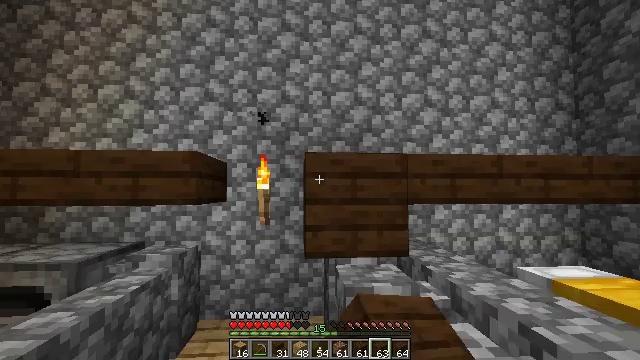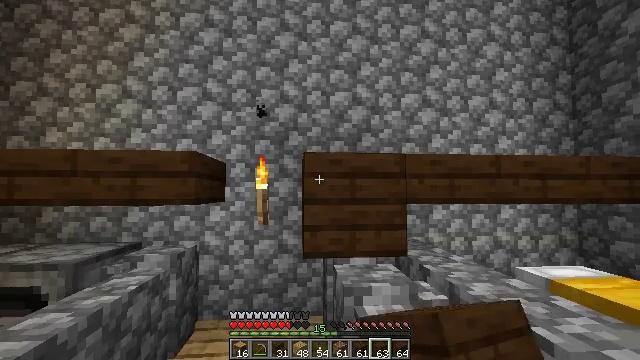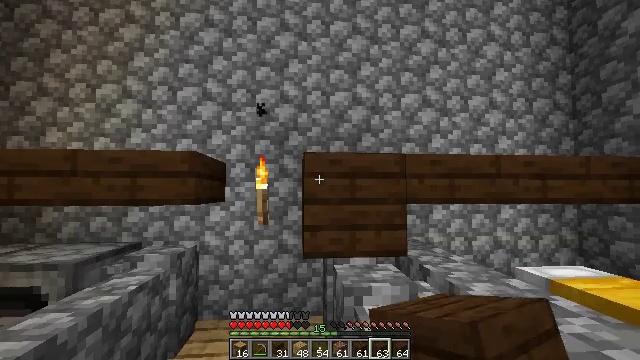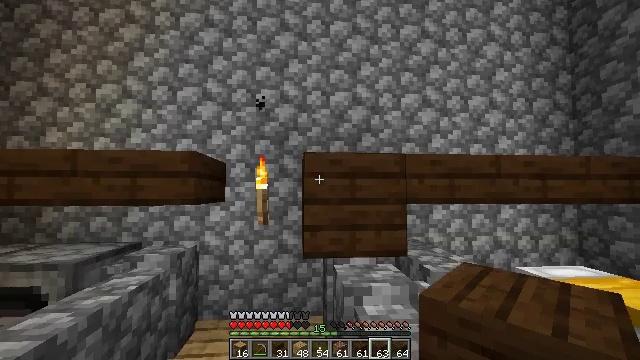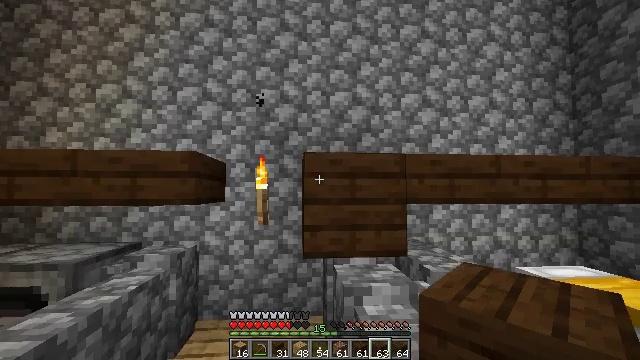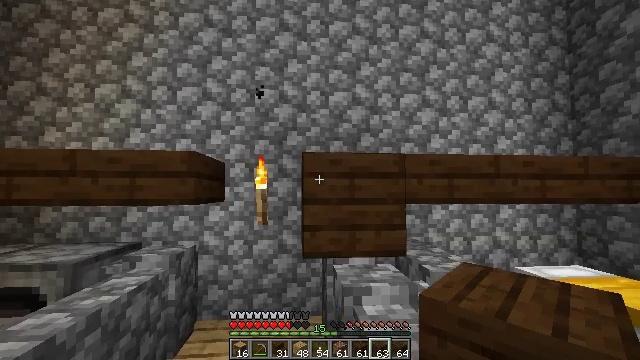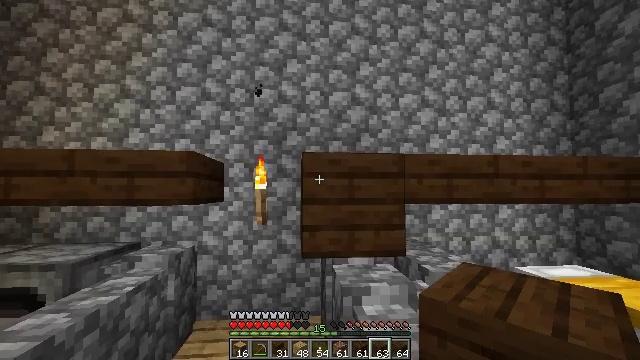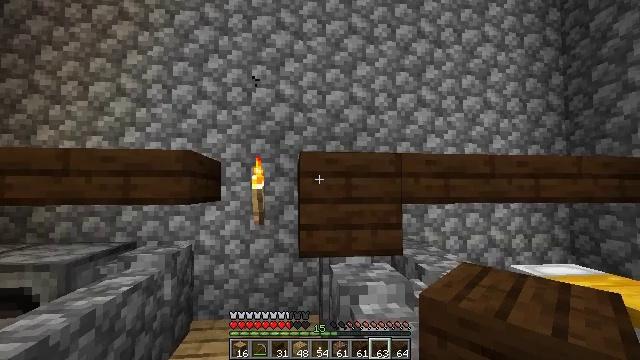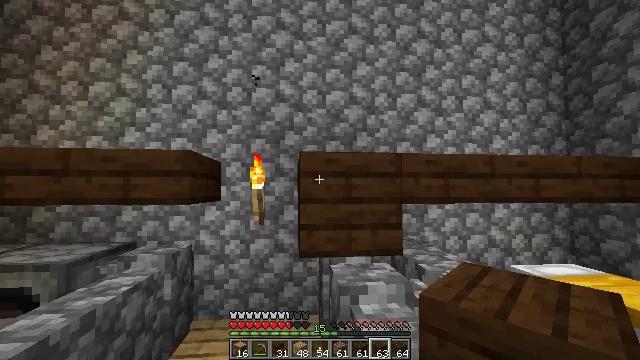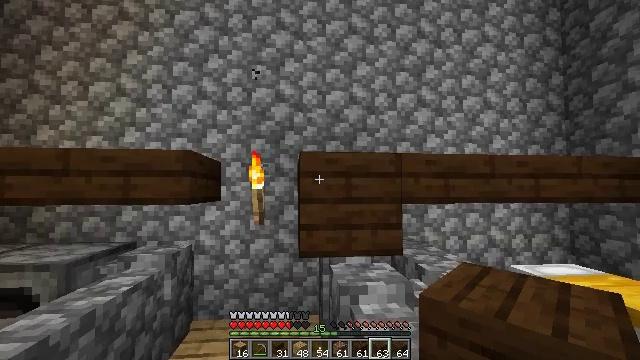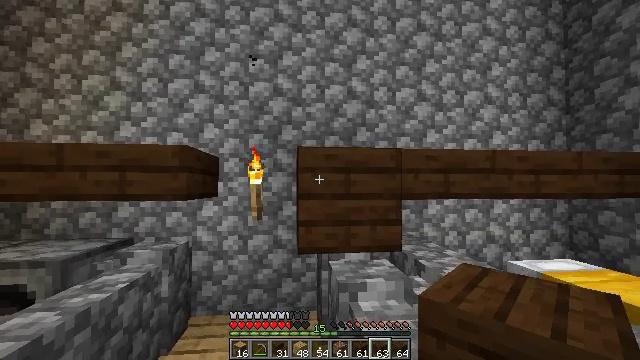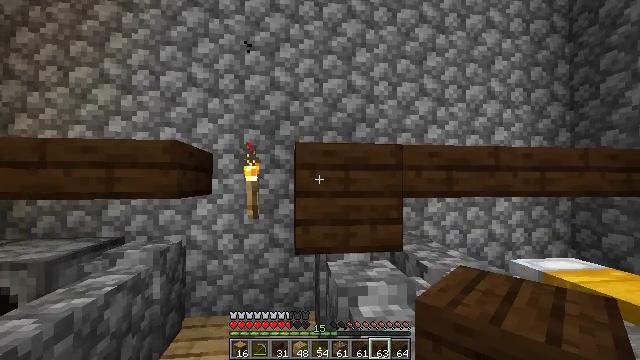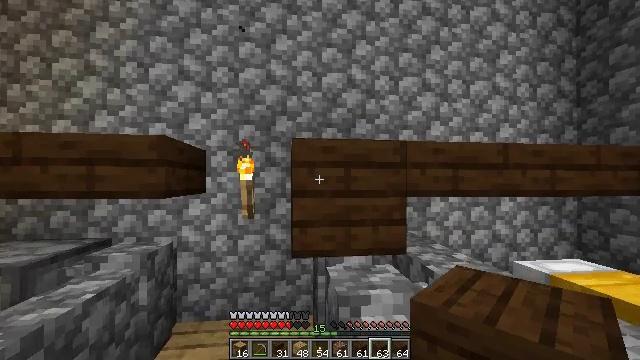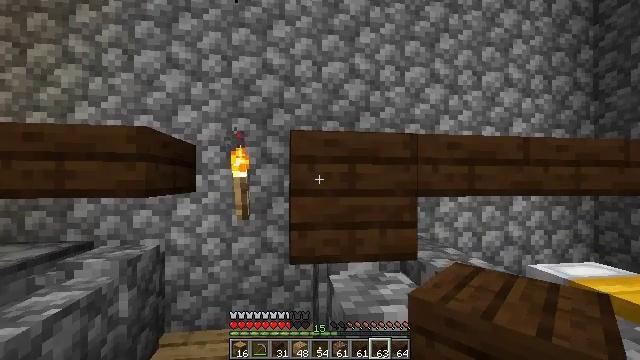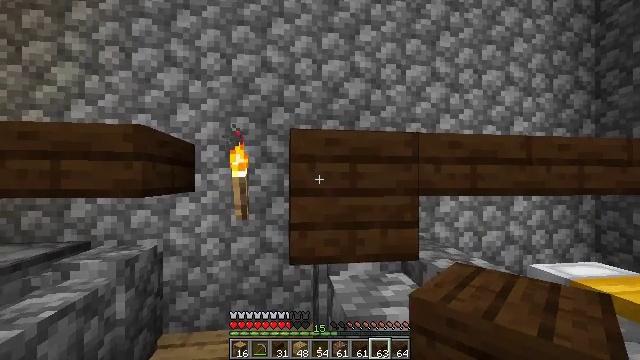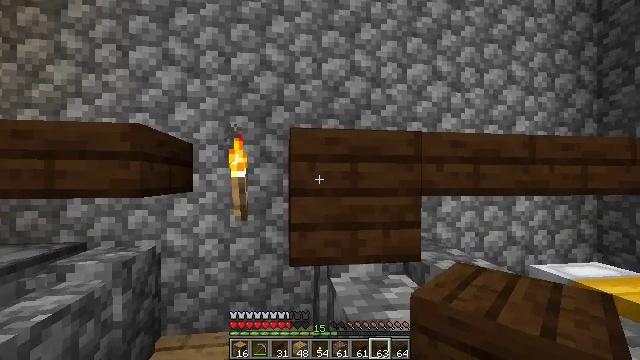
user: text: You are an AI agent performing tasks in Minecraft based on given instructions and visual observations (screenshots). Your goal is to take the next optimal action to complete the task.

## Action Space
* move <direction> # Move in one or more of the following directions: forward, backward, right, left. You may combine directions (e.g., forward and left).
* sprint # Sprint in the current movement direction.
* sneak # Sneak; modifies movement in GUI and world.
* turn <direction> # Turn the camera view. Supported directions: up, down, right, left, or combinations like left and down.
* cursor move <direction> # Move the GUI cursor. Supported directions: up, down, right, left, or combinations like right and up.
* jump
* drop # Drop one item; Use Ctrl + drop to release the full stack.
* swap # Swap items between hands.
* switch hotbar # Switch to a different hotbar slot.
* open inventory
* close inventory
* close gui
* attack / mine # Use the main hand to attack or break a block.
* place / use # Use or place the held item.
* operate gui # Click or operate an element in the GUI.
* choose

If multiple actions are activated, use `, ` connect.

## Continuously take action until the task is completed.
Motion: motion action
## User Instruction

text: Collect dark oak planks from a structure.
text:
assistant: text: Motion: no_op
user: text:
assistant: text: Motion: no_op
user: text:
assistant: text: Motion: no_op
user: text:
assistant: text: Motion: no_op
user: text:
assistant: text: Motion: no_op
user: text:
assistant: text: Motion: no_op
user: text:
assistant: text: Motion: no_op
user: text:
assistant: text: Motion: no_op
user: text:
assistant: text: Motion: no_op
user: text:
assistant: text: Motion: move forward, turn down
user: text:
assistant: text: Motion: move forward
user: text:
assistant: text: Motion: move forward
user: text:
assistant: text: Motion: no_op
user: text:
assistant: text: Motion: no_op
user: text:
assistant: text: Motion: no_op
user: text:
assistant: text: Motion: no_op
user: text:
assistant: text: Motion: no_op
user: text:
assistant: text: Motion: no_op
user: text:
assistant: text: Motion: switch to hotbar 2
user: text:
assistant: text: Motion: switch to hotbar 2
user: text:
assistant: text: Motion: switch to hotbar 2
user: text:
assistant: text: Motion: no_op
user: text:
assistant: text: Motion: no_op
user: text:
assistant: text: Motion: attack / mine
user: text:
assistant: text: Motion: attack / mine
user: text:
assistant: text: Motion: attack / mine
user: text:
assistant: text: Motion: attack / mine
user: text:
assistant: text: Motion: attack / mine
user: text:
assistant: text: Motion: attack / mine
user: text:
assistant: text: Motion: attack / mine